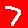
Digit: 7